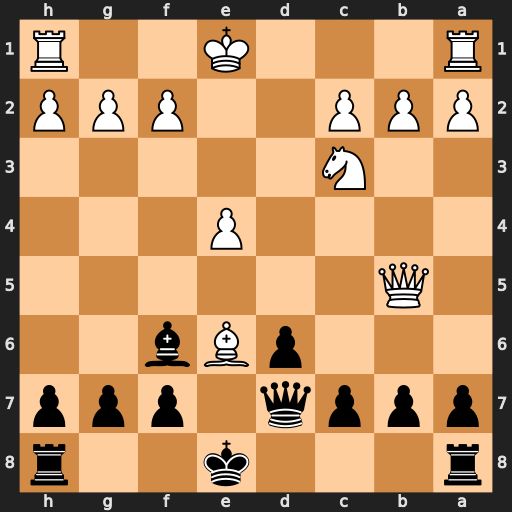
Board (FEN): r3k2r/pppq1ppp/3pBb2/1Q6/4P3/2N5/PPP2PPP/R3K2R
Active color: b
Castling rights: KQkq
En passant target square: -
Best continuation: Bxc3+ bxc3 Qxb5